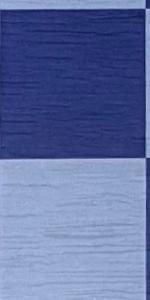
Label: Empty